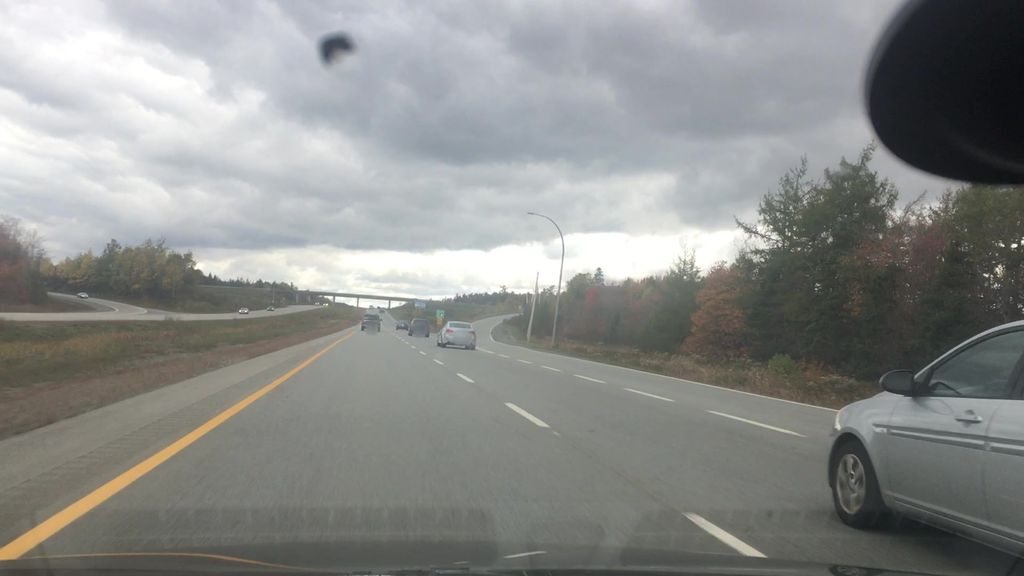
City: halifax